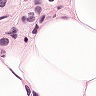
Metastatic tissue present: yes